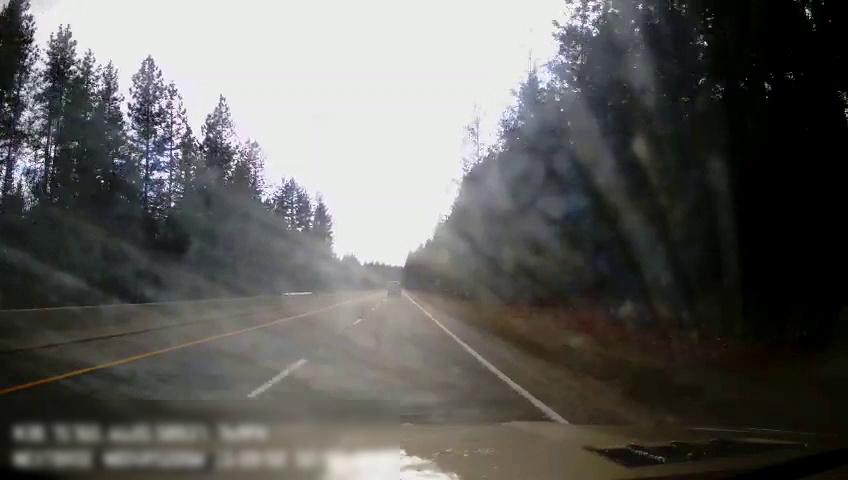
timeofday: Day
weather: Cloudy
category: Drivable Space
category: Drivable Space
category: Vehicles | Van
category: Lanes | Current Lane
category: Lanes | Alternate Lane
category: Lanes | Alternate Lane